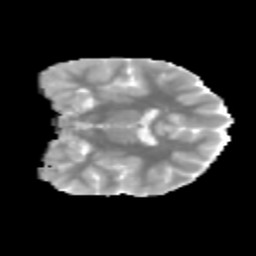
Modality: MD
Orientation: coronal
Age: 10
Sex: female
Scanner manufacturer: siemens
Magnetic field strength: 3 T
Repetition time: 3.8 s
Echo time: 0.07 s